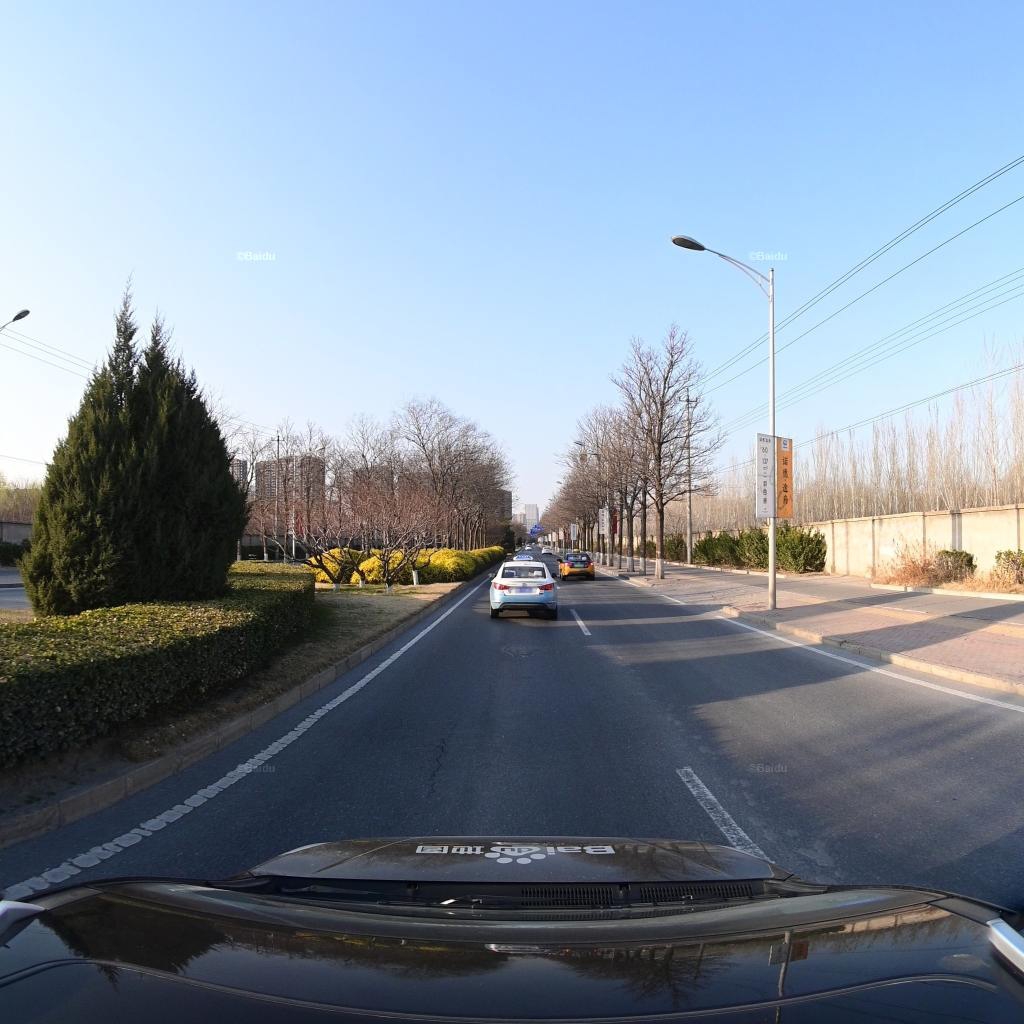
Region: Fengtai
Road damage annotations: longitudinal crack